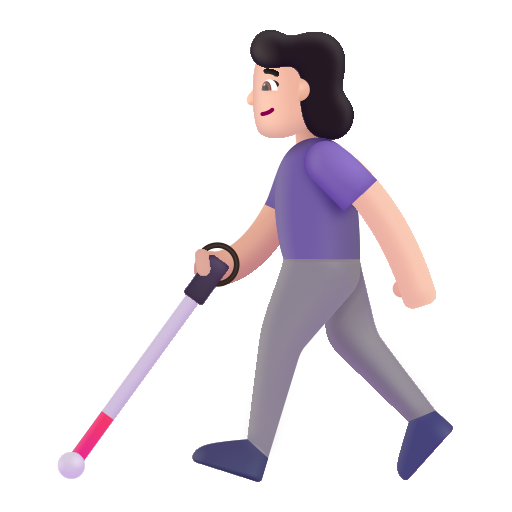
woman with white cane color light